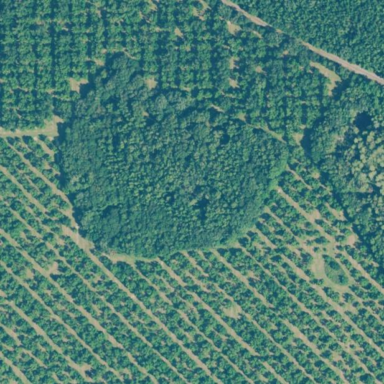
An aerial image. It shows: Orchard with broadleaved deciduous trees.